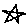
Label: star